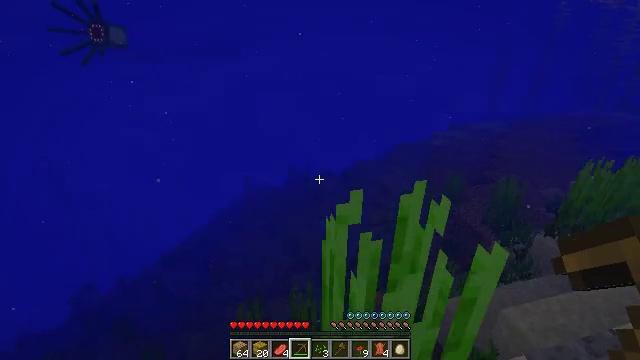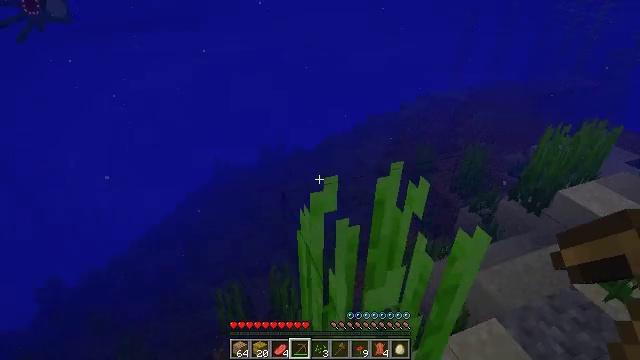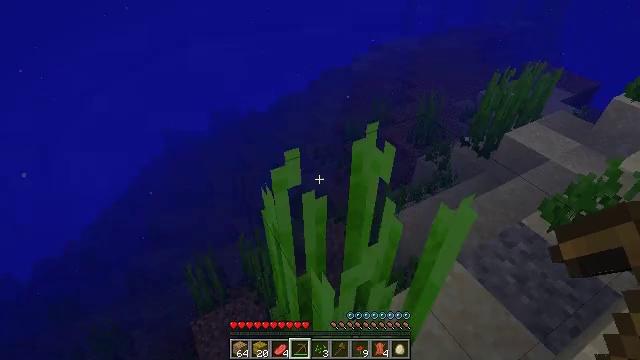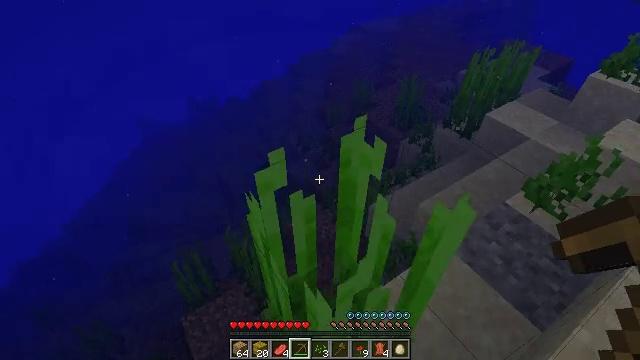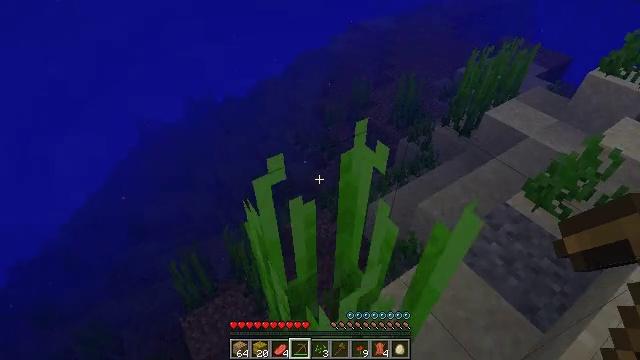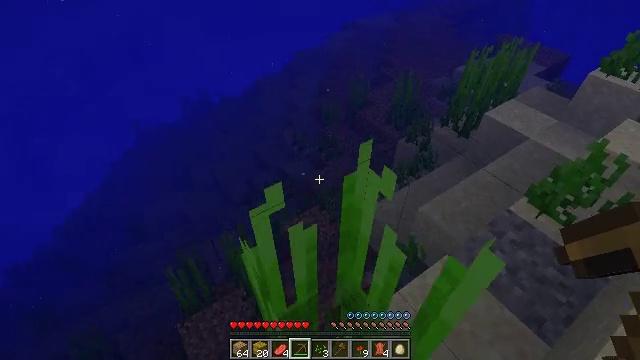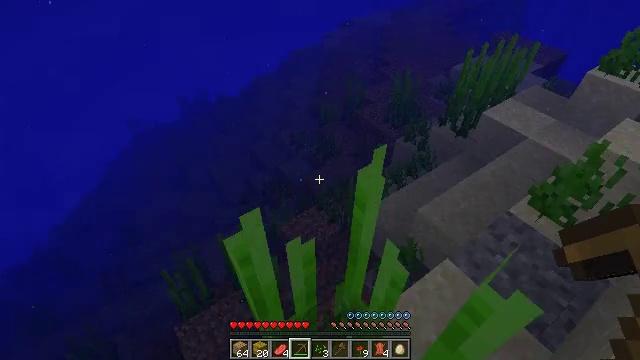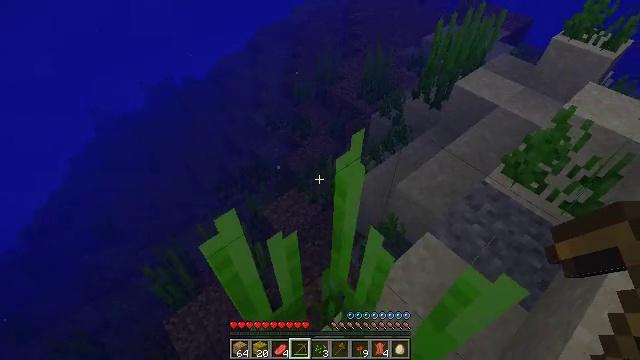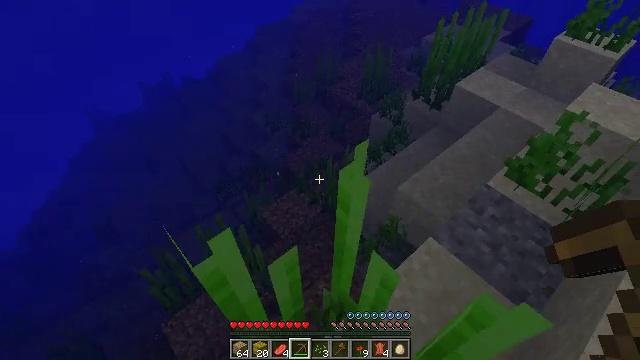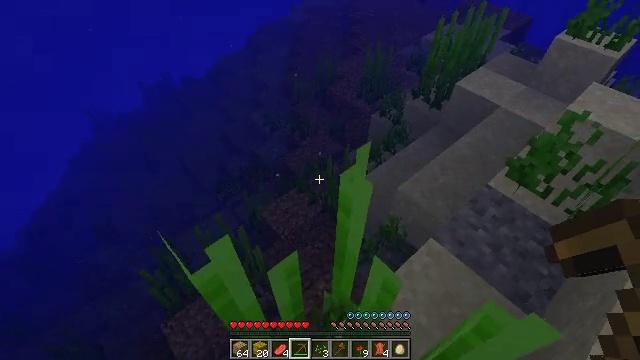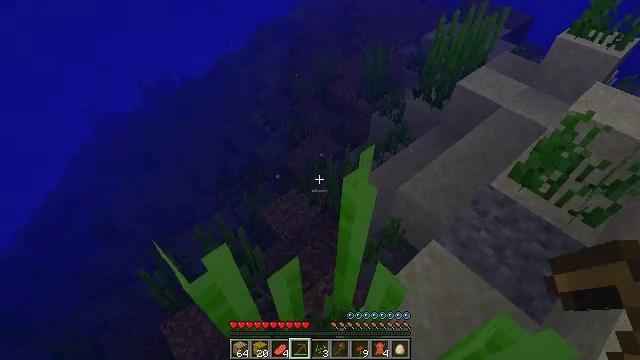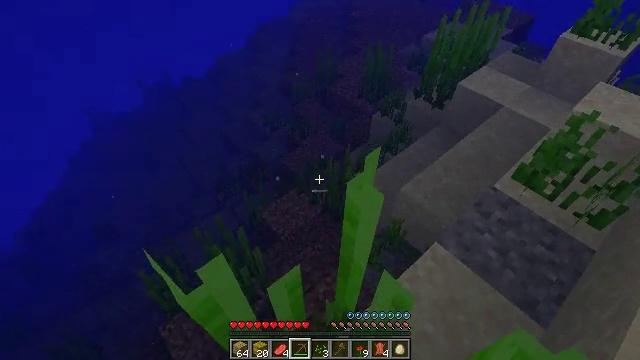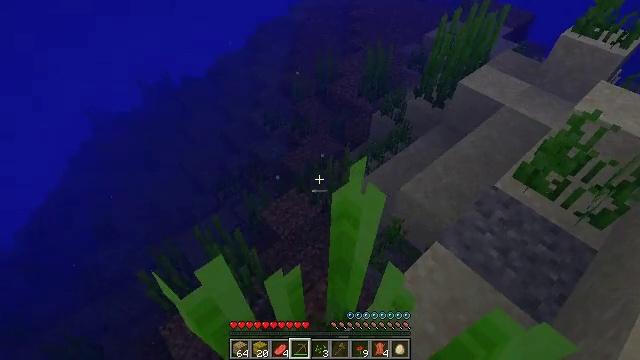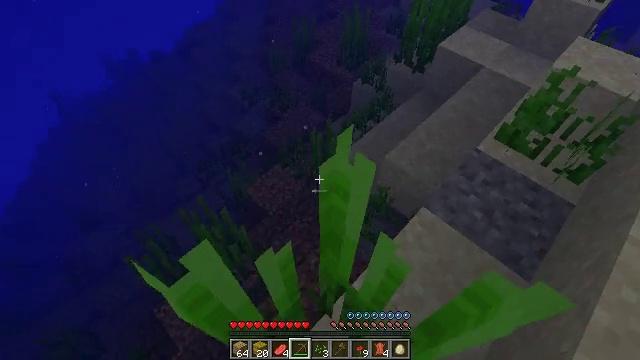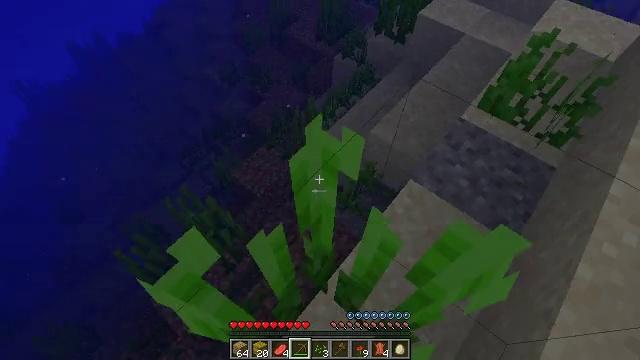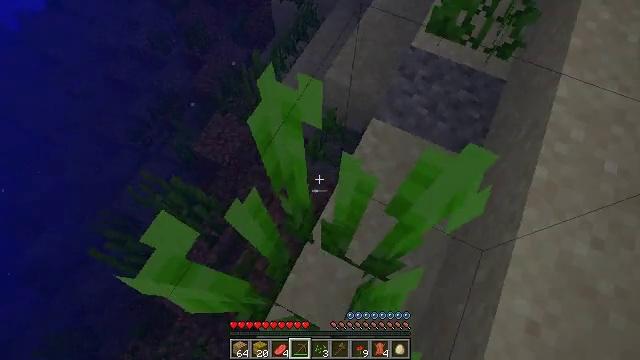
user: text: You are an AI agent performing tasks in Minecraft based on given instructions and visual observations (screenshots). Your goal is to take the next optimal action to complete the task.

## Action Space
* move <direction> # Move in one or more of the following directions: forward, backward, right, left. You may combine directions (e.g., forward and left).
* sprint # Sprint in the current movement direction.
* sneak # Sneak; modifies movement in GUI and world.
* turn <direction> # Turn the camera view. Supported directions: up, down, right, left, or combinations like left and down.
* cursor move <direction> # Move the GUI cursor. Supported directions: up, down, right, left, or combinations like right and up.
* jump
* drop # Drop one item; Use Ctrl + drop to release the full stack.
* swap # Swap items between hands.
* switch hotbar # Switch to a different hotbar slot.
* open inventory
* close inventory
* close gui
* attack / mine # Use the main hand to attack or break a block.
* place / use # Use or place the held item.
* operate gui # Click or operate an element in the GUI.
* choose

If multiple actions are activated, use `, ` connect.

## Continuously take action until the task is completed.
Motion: motion action
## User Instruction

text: Collect tall seagrass by holding left button.
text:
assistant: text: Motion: move forward, turn right and down
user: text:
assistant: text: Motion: move forward, turn right and down
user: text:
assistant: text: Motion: move forward, turn right and down
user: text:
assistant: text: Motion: move forward
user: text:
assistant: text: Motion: move forward
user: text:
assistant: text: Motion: no_op
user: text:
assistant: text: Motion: turn right and down
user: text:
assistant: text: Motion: no_op
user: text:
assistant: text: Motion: no_op
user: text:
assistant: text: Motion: attack / mine
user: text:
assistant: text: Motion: attack / mine
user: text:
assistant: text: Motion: no_op
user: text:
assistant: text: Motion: turn right and down
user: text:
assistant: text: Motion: turn right and down
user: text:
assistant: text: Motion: turn right and down
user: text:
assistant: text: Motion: turn right and down
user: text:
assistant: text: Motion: turn right and down
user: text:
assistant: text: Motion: turn right
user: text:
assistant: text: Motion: no_op
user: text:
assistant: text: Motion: attack / mine
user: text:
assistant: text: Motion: attack / mine
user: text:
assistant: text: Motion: attack / mine
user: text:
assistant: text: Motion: no_op
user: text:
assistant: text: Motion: no_op
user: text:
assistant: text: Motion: no_op